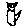
Label: cat